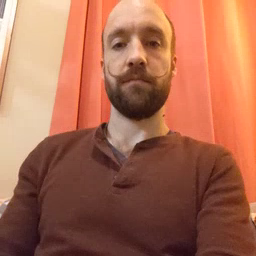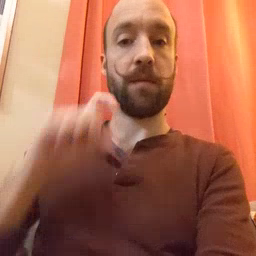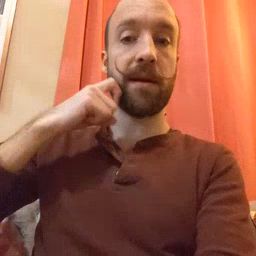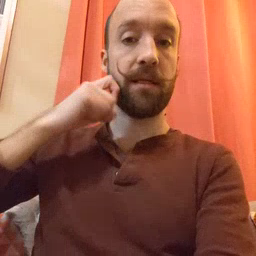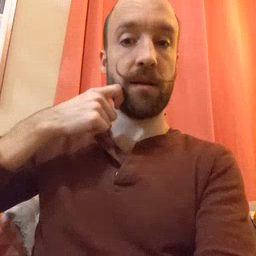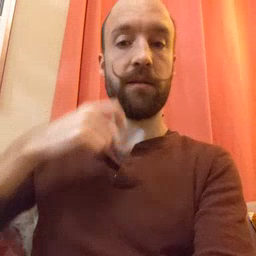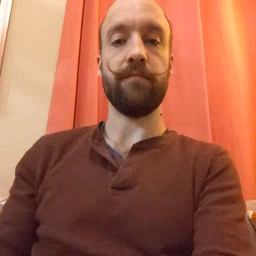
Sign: apple